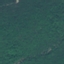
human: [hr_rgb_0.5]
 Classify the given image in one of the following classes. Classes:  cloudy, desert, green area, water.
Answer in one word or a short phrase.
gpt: green area